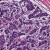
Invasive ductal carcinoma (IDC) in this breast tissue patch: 0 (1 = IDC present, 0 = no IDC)